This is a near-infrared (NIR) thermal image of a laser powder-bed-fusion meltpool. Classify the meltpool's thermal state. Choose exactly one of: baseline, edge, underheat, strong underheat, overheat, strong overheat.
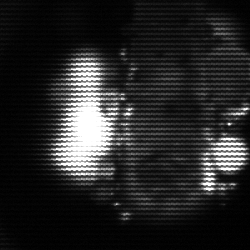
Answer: strong underheat